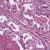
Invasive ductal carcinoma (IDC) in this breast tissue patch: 0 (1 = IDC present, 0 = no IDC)